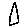
Label: triangle